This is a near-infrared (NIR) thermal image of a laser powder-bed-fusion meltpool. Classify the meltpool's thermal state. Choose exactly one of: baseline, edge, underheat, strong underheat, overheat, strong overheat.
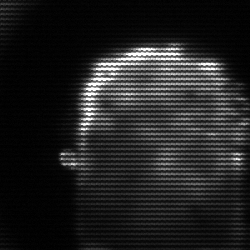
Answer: baseline